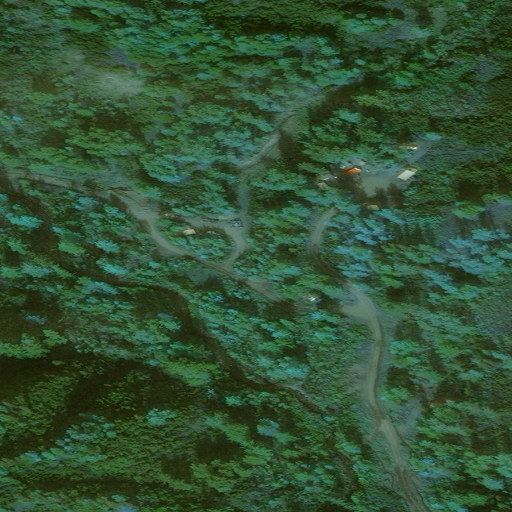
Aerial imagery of valley in Alaska named Ruby Gulch containing only unknown